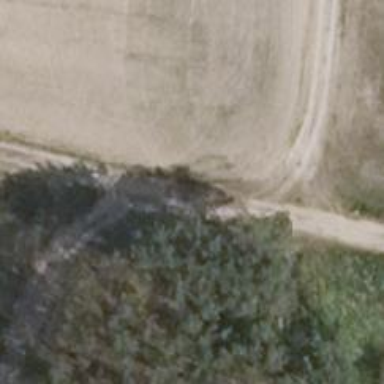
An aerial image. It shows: Sandy track road with grade4 tracktype.